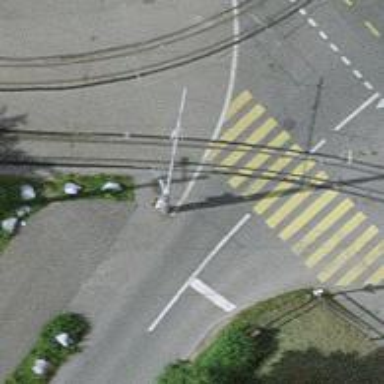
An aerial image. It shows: Tram crossing on the railway.